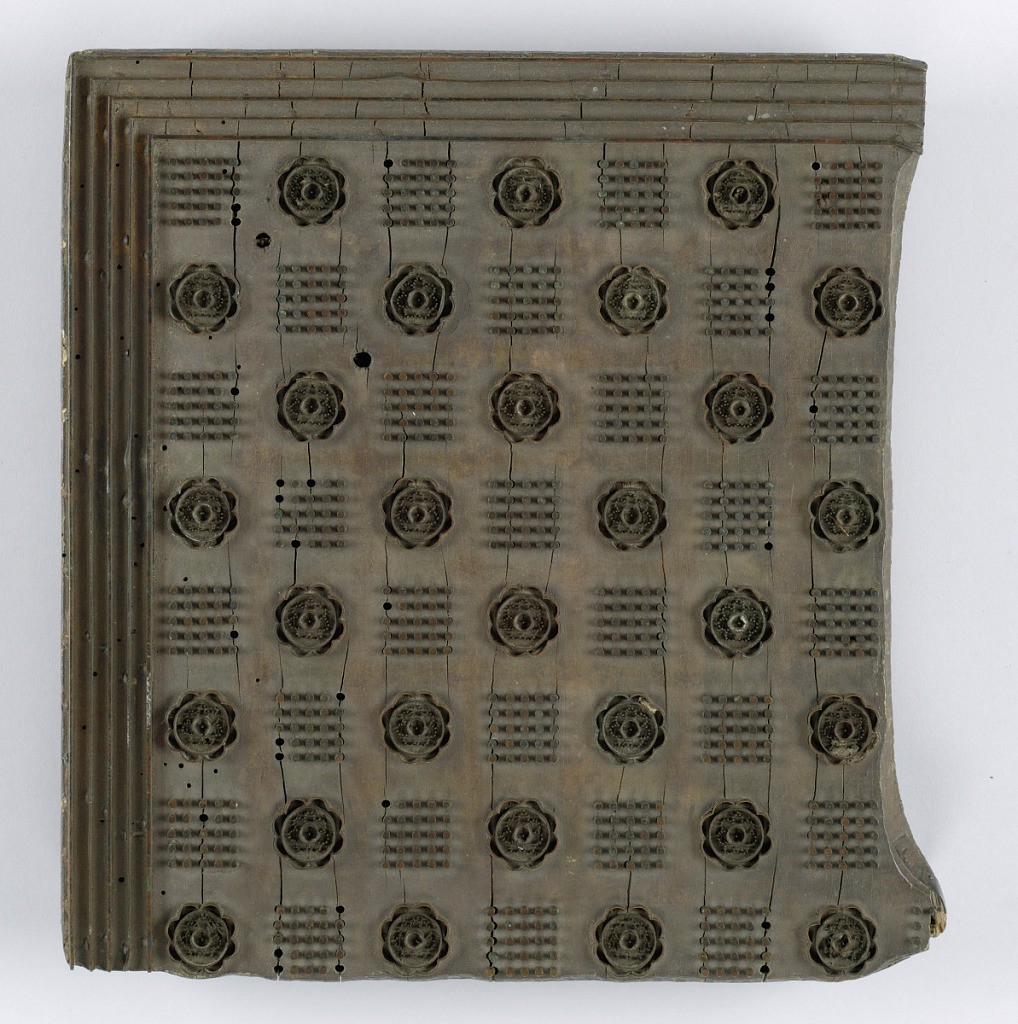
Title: Printing block
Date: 19th century
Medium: wood, metal
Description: Part of a design for a table cloth with squares formed by dots and a rose alternating. A border of five flat metal strips.